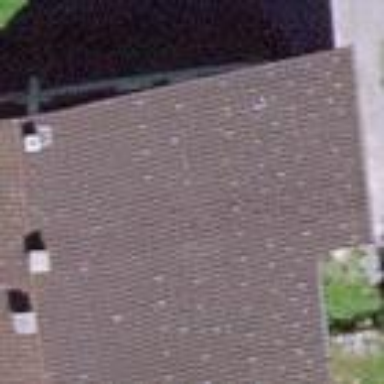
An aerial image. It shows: Terrace building.